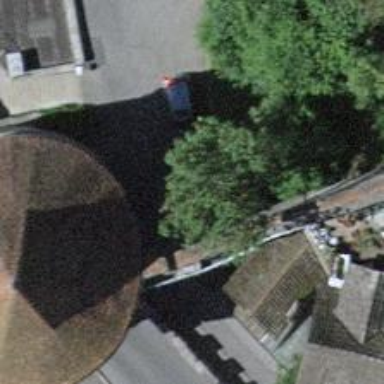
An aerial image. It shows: Entrance with barrier.